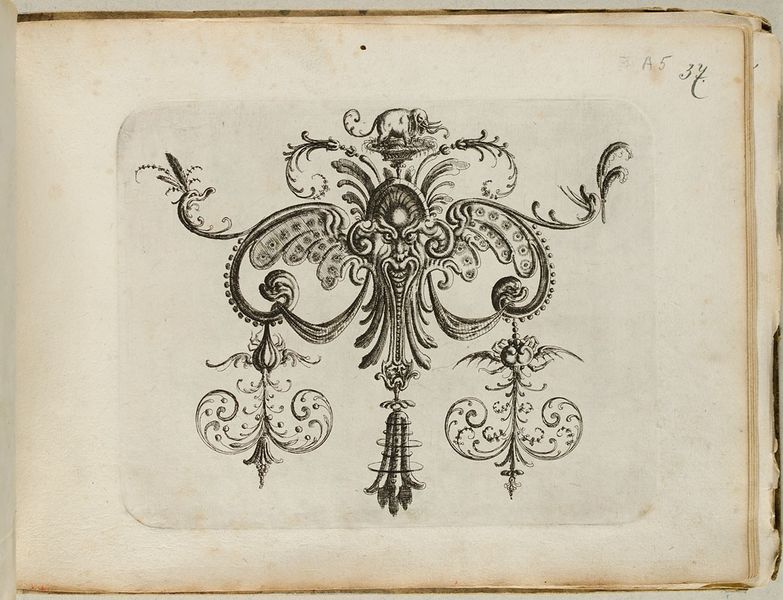
Titel: Groteskes Ornament mit Knorpelwerk, Blatt aus dem 'Neuw Grotteßken Buch'
Künstler: Christoph Jamnitzer
Standort: Hamburg
Institution: Museum für Kunst und Gewerbe Hamburg
Schlagwörter: blätter, flügel, geschwungen, schwarz, zeichnung, tiere, ornament, gesicht, stoff, pflanze, brunnen, ranken, trauben, papier, grafik, graphik, symmetrie, dekor, ornamente, fotografie, photographie, maske, buch, druck, druckgraphik, druckgrafik, radierung, seite, dämon, entwurf, girlanden, kunstgewerbe, hängend, anhänger, fabelwesen, vorlage, textil, kunsthandwerk, ungeheuer, elefant, monster, groteske, fabeltier, fabeltiere, goldschmiedearbeit, tierornament, gerippt, zwitterwesen, monstrum, knorpelwerk, reproduktionen, idruck, industriedesign, druckerzeugnisse, ornamentstich, vorlageblätter